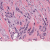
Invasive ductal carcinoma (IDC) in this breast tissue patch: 1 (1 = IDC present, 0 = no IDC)